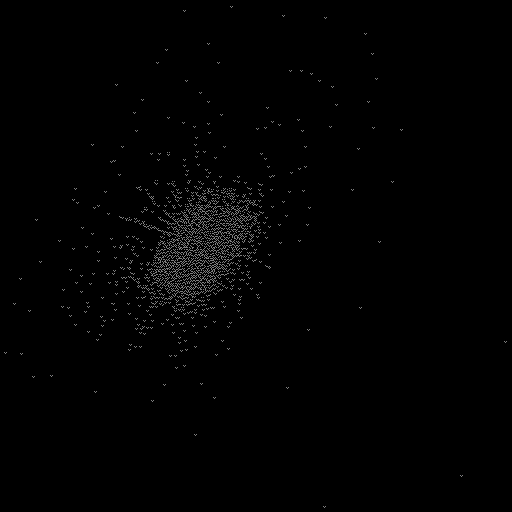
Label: supernova